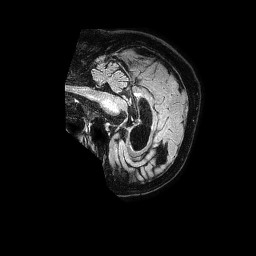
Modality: FLAIR
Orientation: sagittal
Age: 77
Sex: male
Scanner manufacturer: philips
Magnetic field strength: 1.5 T
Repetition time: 4.8 s
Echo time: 0.3 s